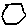
Label: hexagon